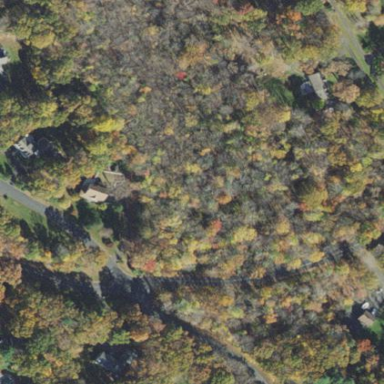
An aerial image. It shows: Existing Preserved Open Space in woodland area.